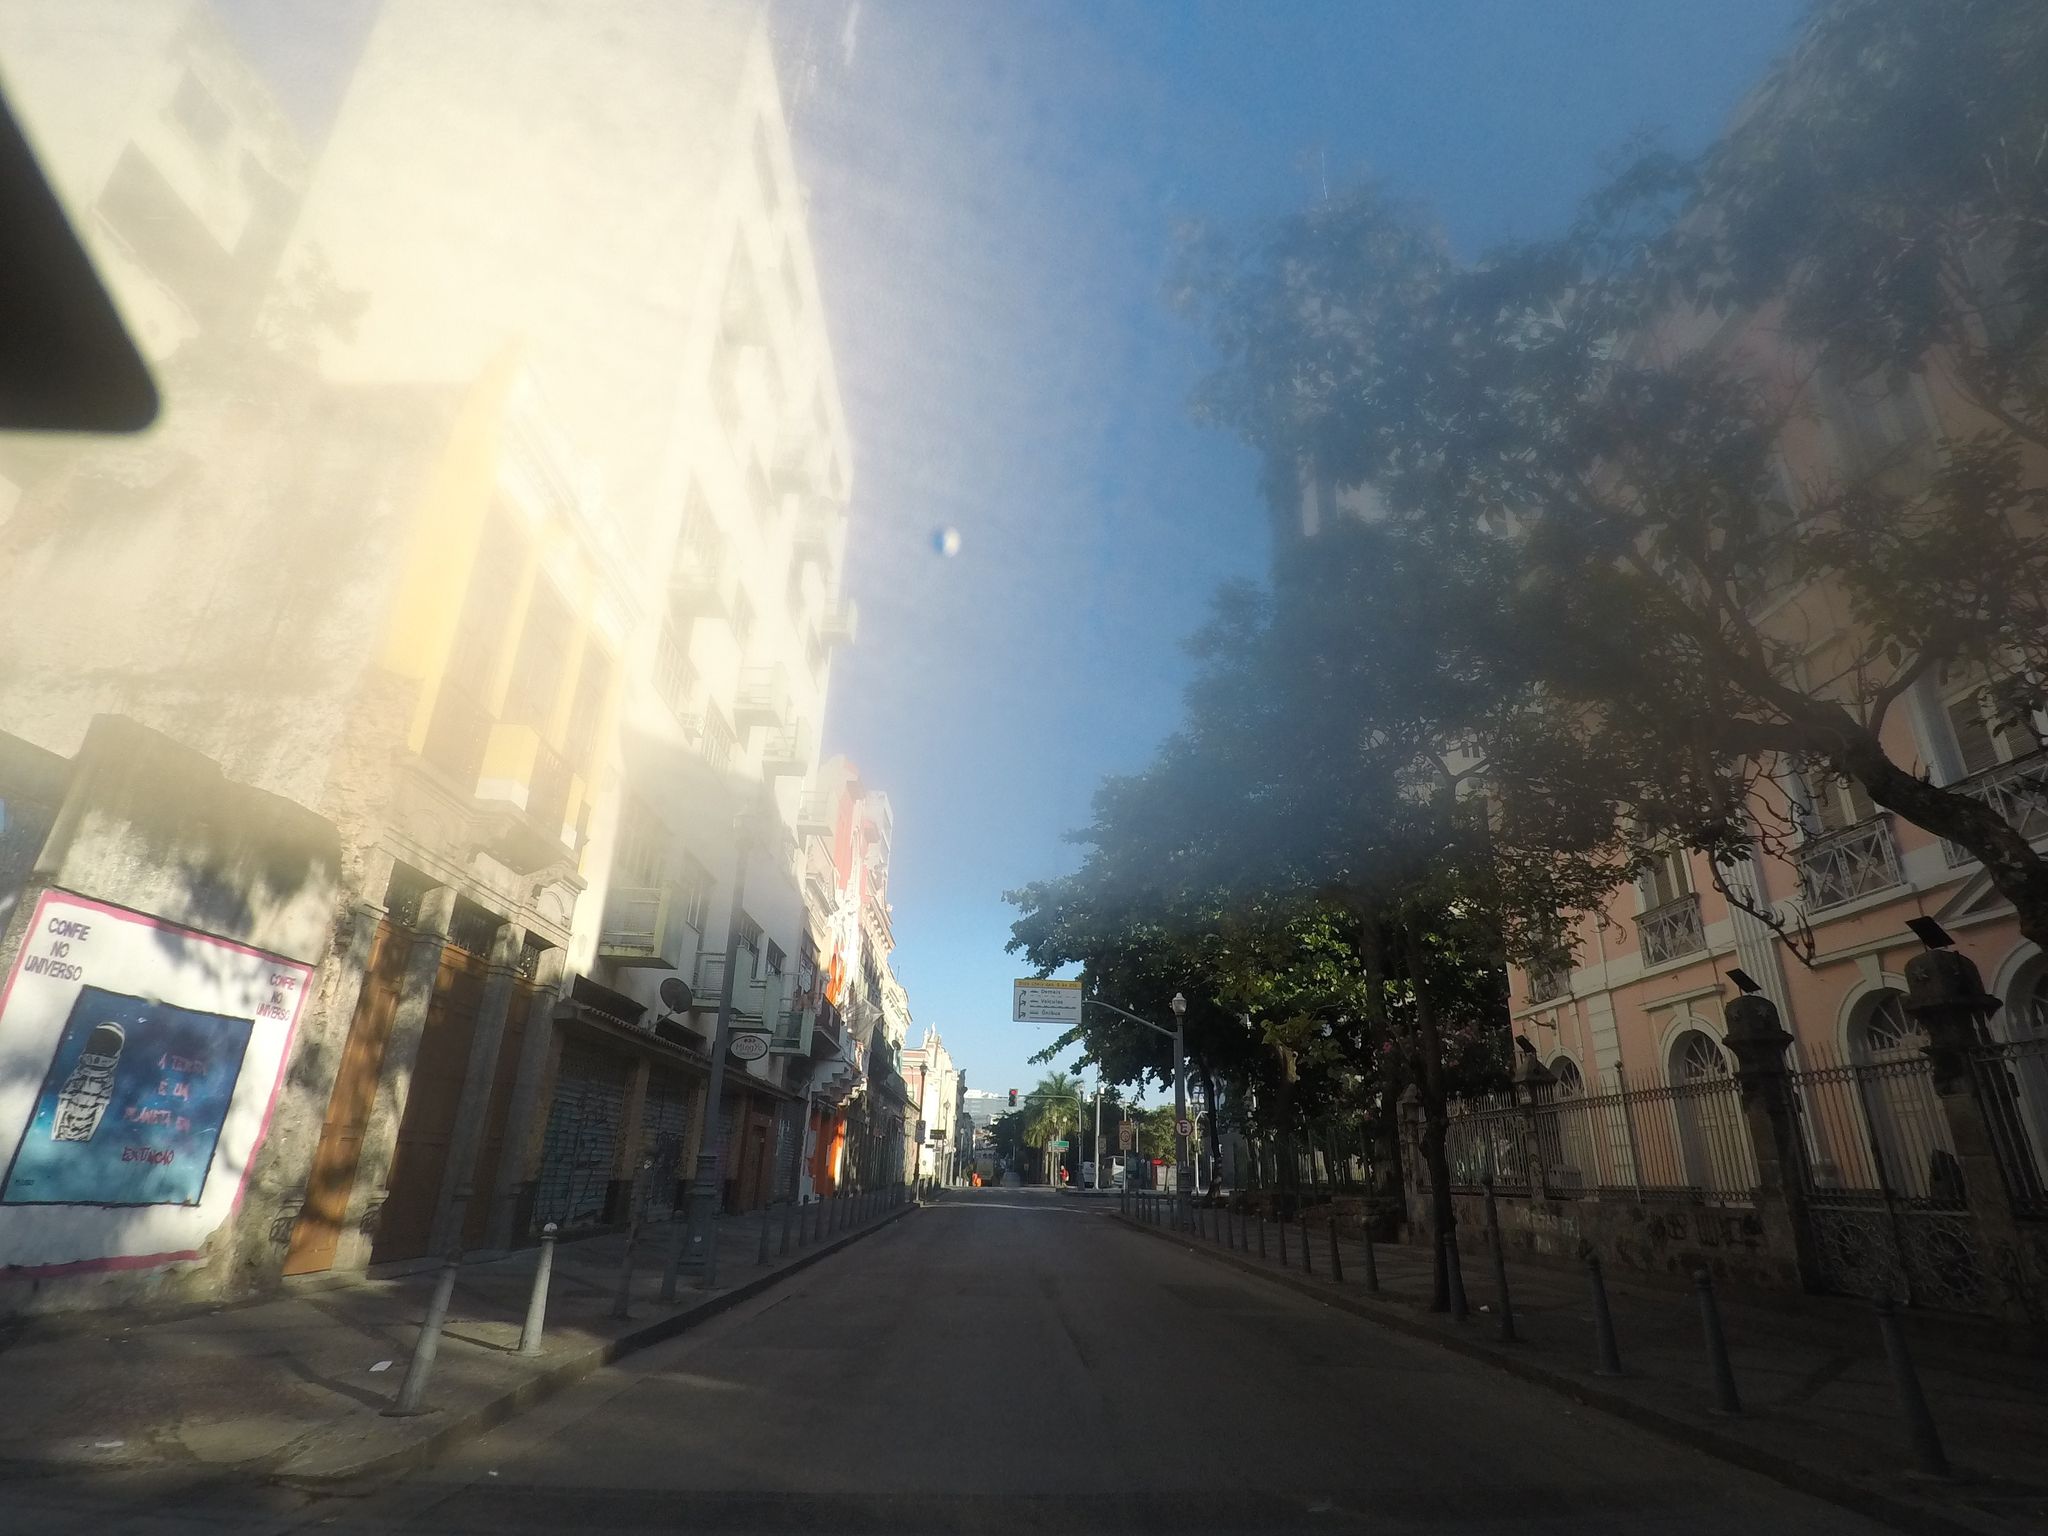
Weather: clear
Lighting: day
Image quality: good
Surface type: driving surface
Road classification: footway
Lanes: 1
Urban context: urban centre
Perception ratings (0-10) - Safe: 1.76, Lively: 9.15, Beautiful: 4.14, Boring: 4.58, Depressing: 6.63, Wealthy: 5.48